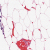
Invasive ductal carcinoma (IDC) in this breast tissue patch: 0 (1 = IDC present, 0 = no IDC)